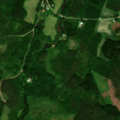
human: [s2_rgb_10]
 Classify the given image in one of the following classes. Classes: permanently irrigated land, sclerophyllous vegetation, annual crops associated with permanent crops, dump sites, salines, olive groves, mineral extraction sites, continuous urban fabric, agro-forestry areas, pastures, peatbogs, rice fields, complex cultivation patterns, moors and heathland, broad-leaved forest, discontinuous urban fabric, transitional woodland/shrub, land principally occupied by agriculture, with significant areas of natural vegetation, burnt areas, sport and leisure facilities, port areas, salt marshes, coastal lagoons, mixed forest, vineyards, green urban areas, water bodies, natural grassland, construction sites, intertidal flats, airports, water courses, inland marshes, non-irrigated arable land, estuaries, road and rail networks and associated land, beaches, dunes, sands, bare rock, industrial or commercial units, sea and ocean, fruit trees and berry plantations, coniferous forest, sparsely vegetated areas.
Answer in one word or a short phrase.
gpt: land principally occupied by agriculture, with significant areas of natural vegetation, coniferous forest, mixed forest, transitional woodland/shrub